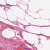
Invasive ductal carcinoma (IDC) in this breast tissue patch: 0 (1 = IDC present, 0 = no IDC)